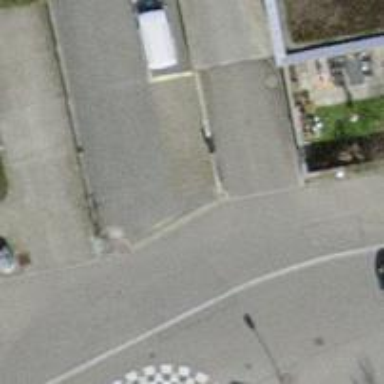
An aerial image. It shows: Unmarked crossing with traffic calming table.